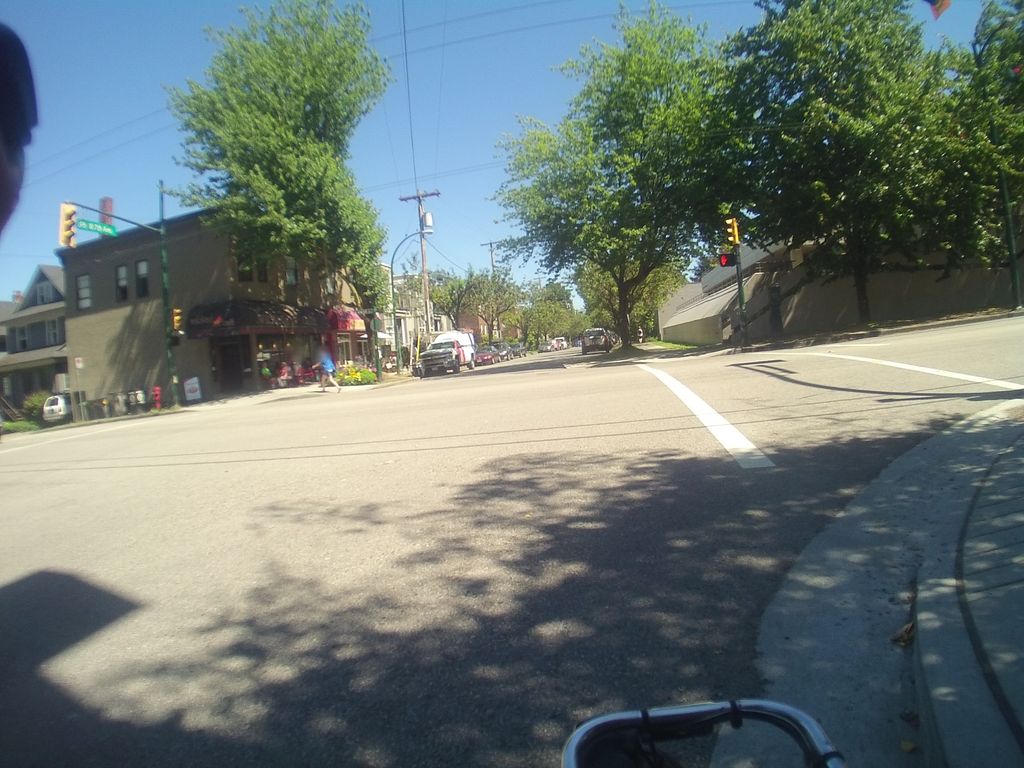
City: vancouver